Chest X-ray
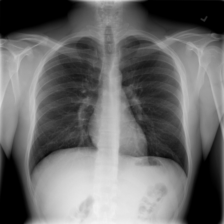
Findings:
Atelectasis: negative
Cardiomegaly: negative
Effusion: negative
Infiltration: positive
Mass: negative
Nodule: negative
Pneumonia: negative
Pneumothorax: negative
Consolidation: negative
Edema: negative
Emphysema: negative
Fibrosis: negative
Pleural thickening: negative
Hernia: negative